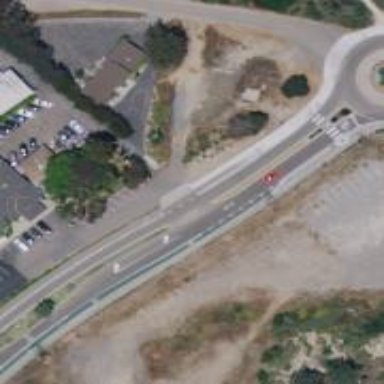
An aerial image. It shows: Secondary road with separate asphalt sidewalk.